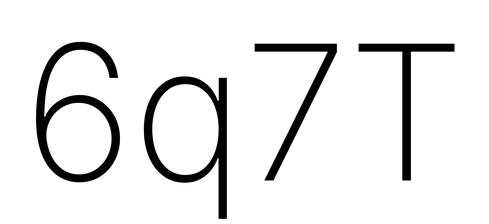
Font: Inter_ExtraLight